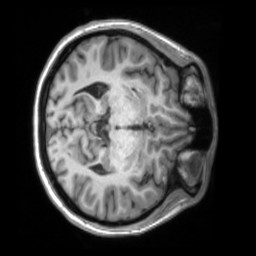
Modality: T1w
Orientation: axial
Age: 20
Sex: female
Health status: ill
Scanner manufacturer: siemens
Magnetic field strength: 3 T
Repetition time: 2.2 s
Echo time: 0.00157 s